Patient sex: M
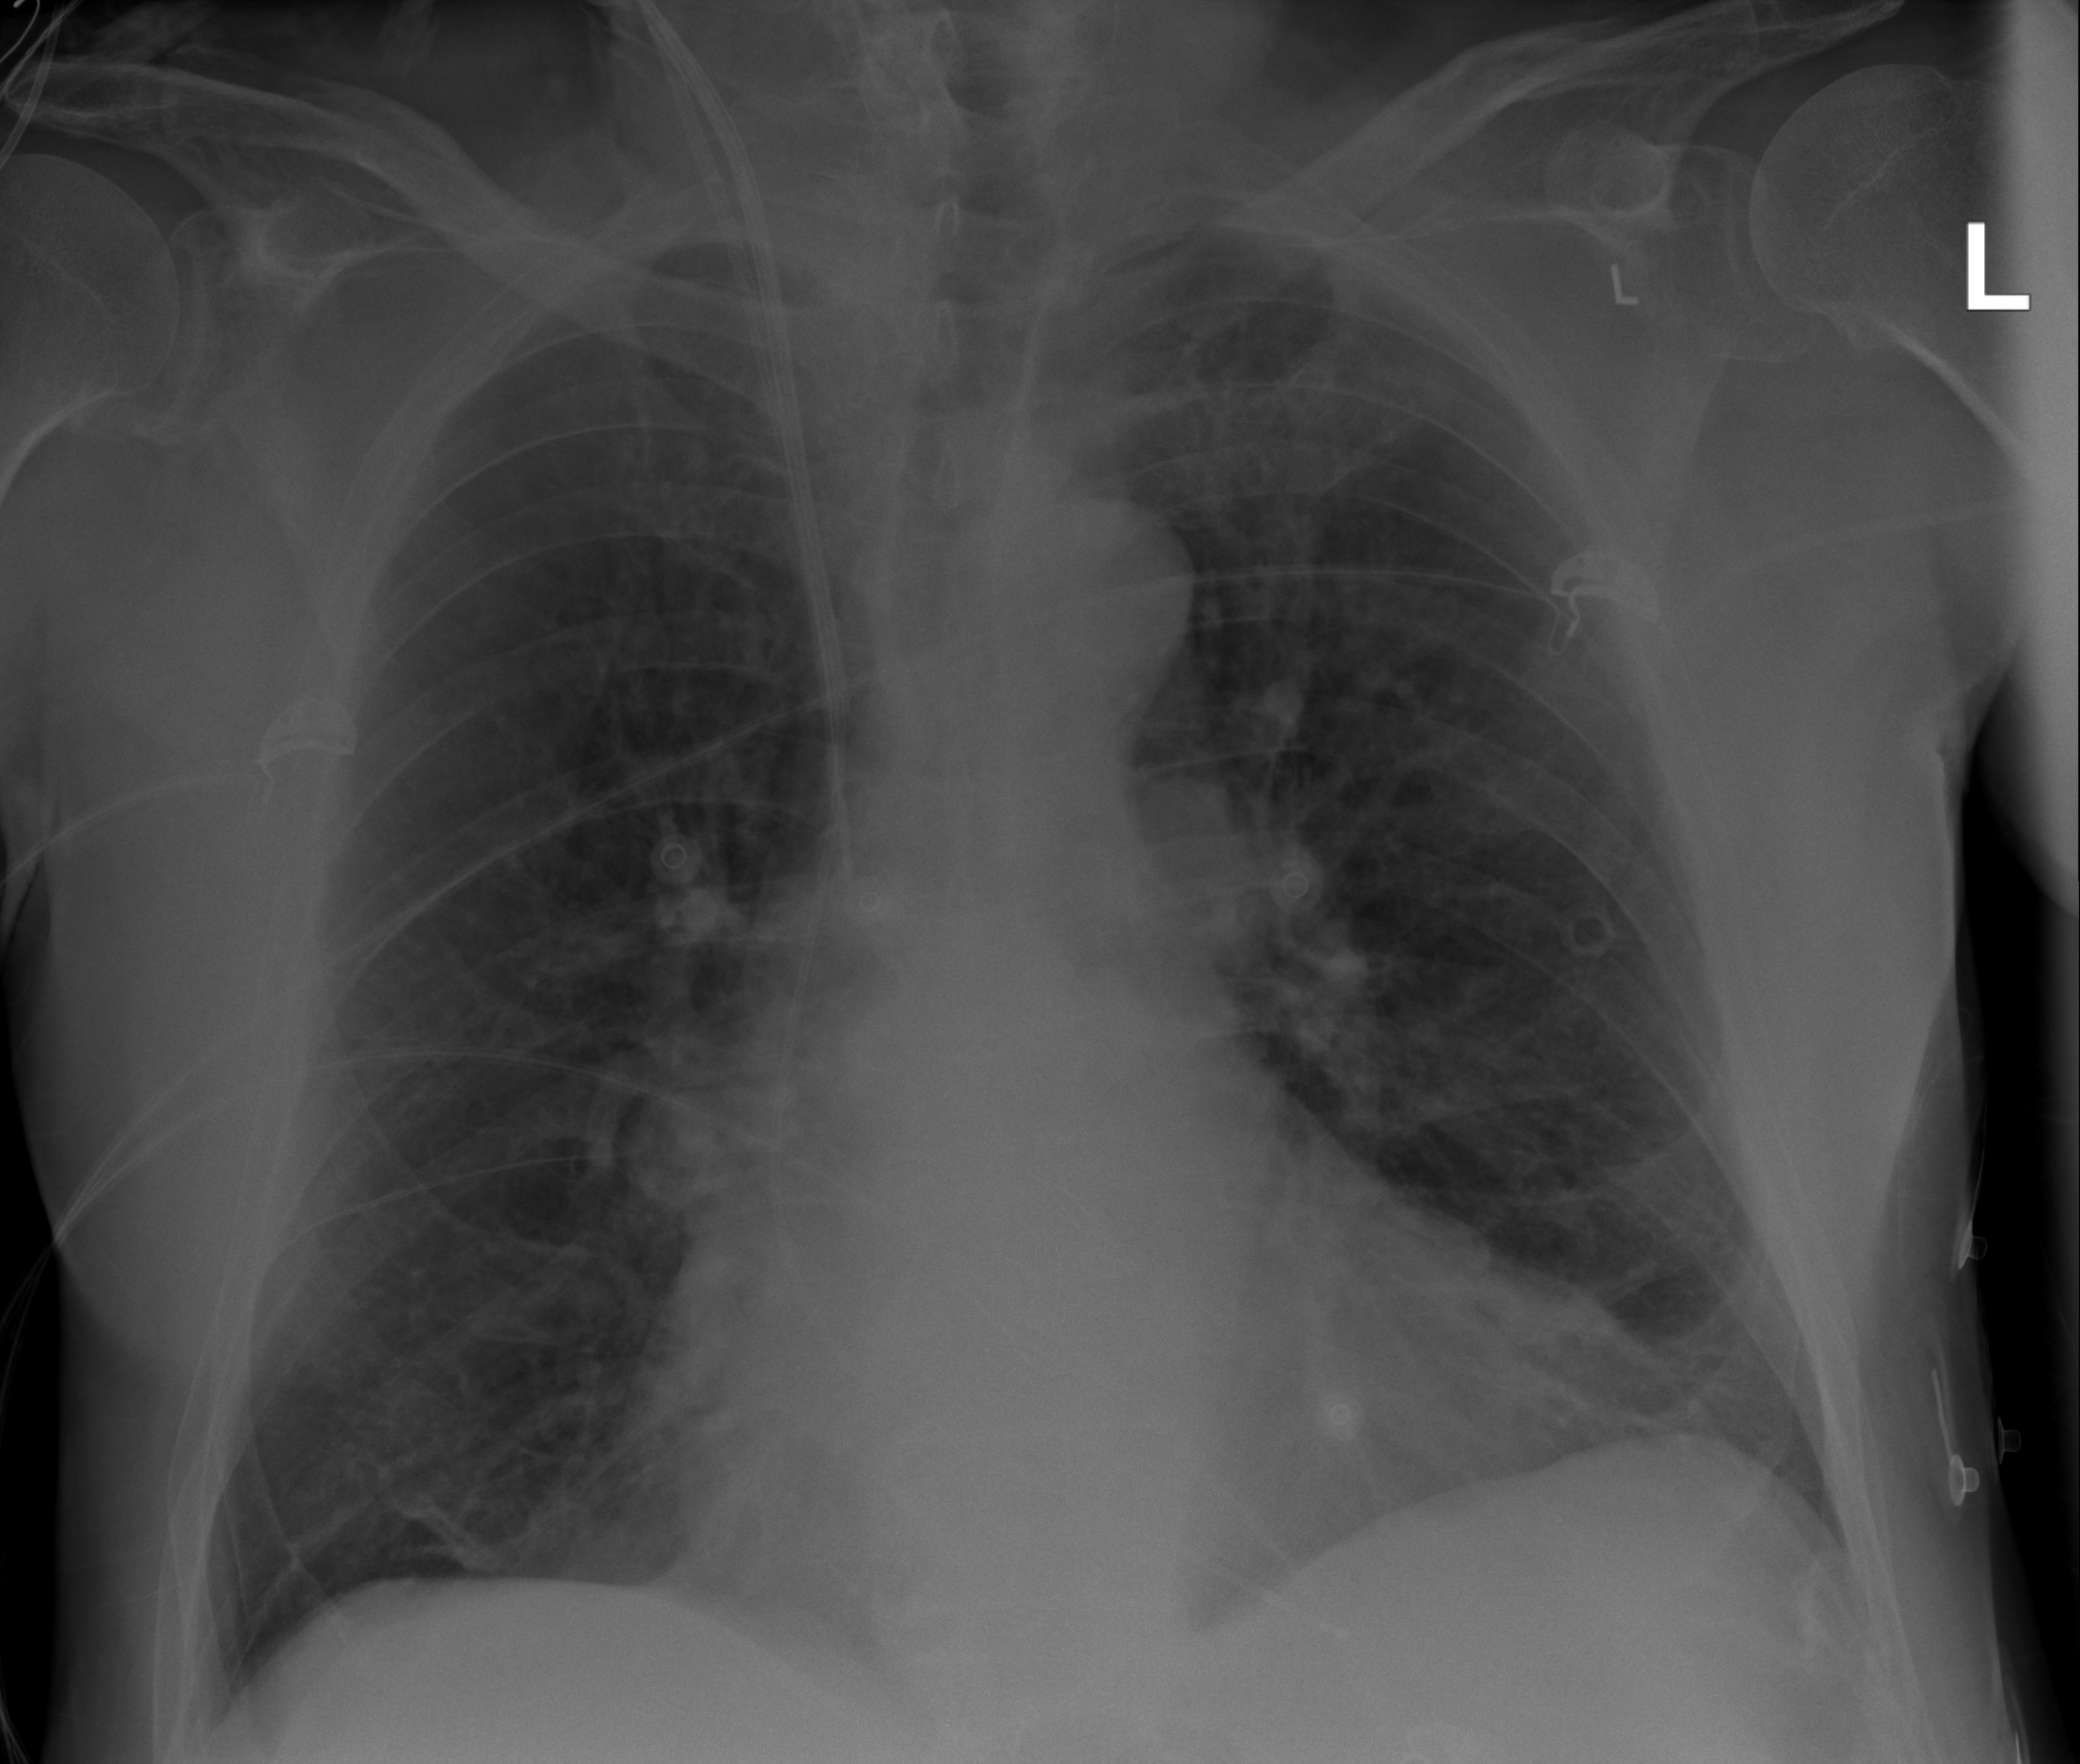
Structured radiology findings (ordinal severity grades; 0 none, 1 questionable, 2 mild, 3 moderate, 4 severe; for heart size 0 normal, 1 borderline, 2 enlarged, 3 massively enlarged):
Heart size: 0
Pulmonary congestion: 2
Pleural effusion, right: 0
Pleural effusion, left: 0
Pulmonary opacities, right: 0
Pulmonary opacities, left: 0
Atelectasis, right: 0
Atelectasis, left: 2